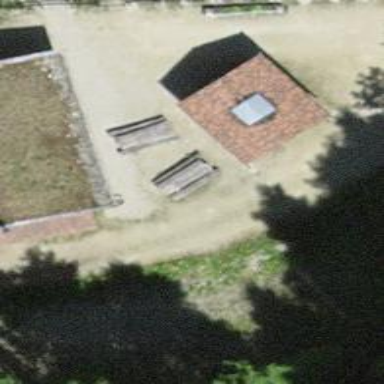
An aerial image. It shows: Picnic table located in leisure land area.